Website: crate-barrel
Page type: payment
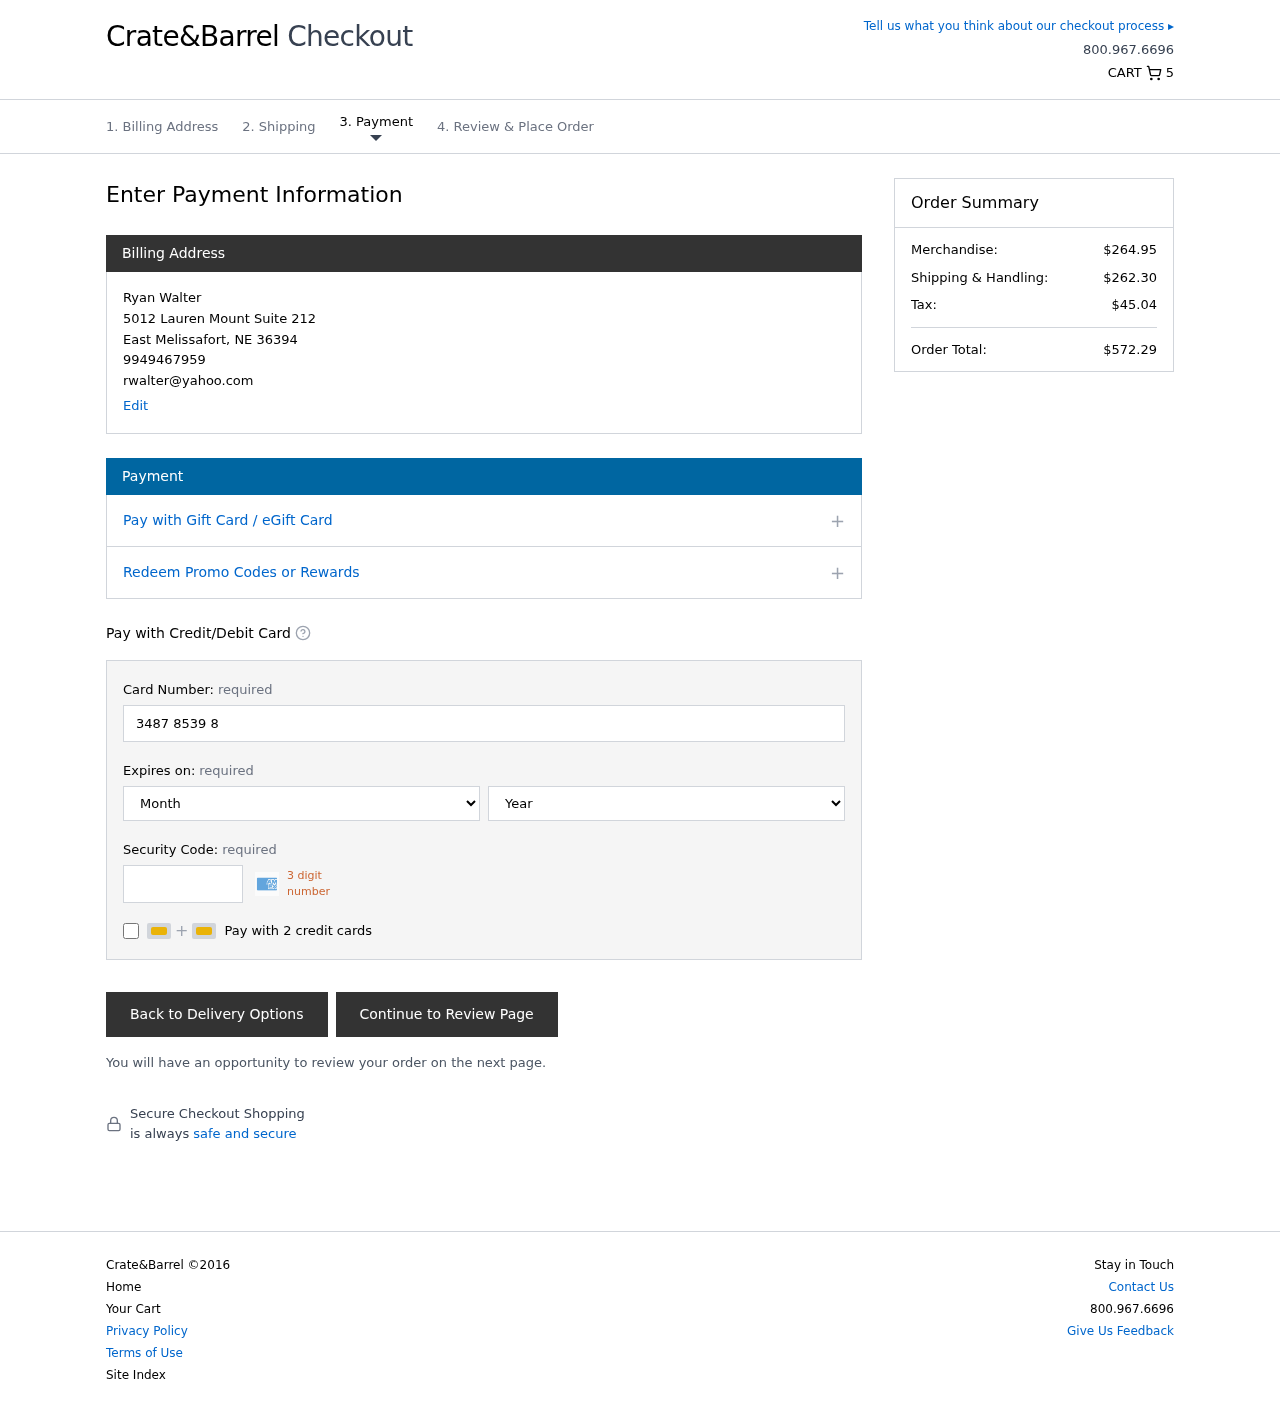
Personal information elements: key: PII_CARD_CVV
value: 4819
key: PII_CARD_EXPIRY_MONTH
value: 09
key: PII_CARD_EXPIRY_YEAR
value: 30
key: PII_CARD_NUMBER
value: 3487 8539 8067 923
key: PII_CITY
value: East Melissafort
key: PII_EMAIL
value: rwalter@yahoo.com
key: PII_FULLNAME
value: Ryan Walter
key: PII_PHONE
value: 9949467959
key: PII_POSTCODE
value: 36394
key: PII_STATE_ABBR
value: NE
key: PII_STREET
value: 5012 Lauren Mount Suite 212
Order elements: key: ORDER_NUM_ITEMS
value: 5
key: ORDER_SUBTOTAL
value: $264.95
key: ORDER_SHIPPING_COST
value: $262.30
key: ORDER_TAX
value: $45.04
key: ORDER_TOTAL
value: $572.29